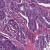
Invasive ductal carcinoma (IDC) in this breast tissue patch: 1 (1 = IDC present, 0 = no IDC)